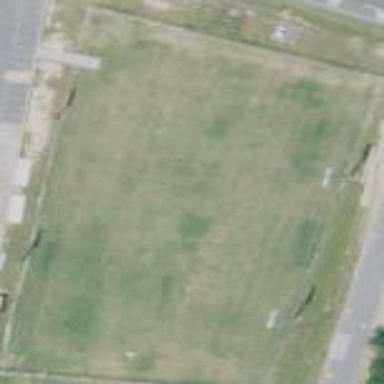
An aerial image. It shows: Recreation ground.